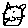
Label: cat